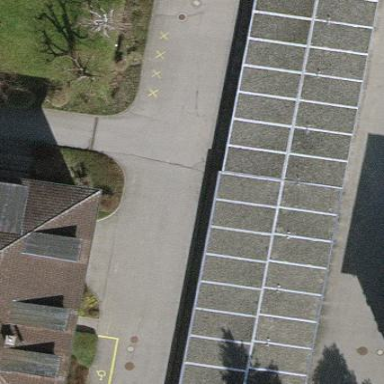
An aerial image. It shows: Group of garages.